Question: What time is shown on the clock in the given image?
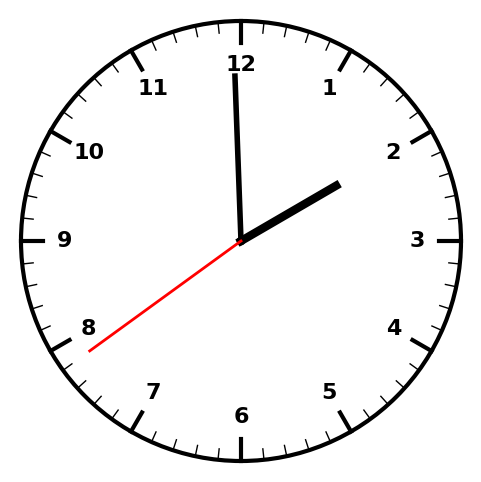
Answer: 01:59:39